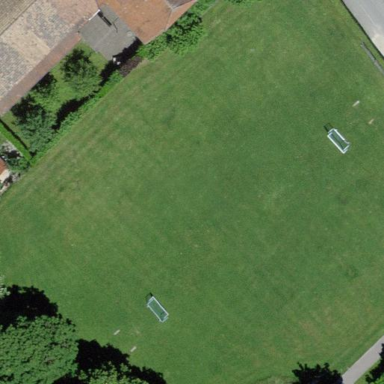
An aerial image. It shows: Multi-sport pitch with grass surface for leisure land activities.